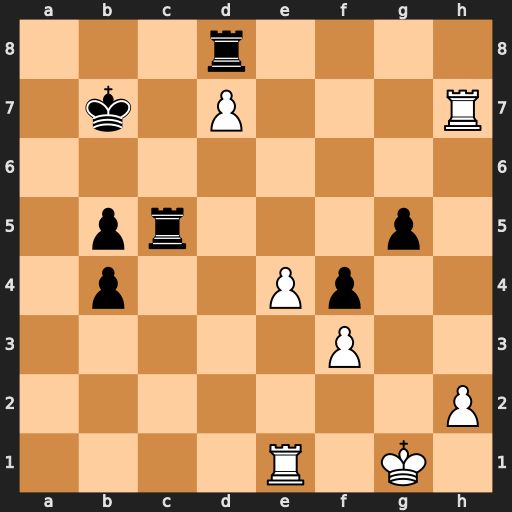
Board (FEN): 3r4/1k1P3R/8/1pr3p1/1p2Pp2/5P2/7P/4R1K1
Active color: w
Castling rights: -
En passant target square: -
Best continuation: e5 b3 e6